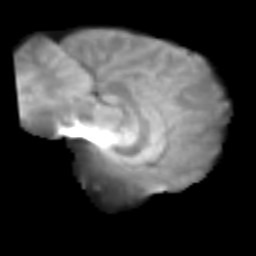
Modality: T2w
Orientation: sagittal
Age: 21
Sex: female
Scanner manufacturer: siemens
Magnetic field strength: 3 T
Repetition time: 2.3 s
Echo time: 0.085 s